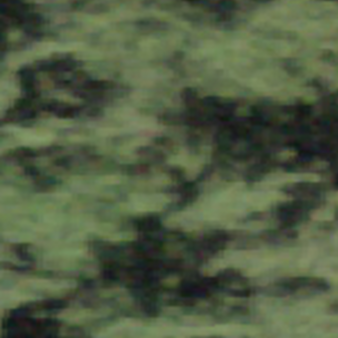
Label: other